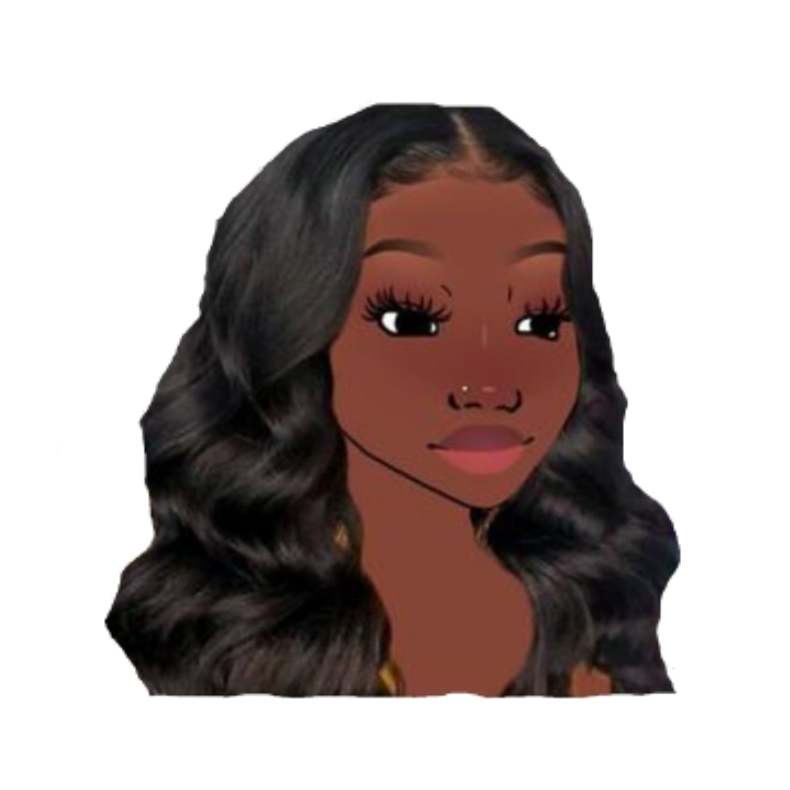
Label: 5_Blackjak